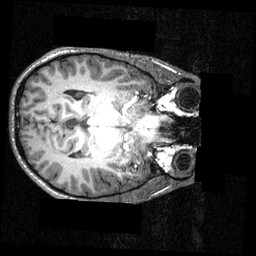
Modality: T1w
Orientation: axial
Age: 23
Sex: male
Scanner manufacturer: siemens
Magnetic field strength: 3.951 T
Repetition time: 1.5 s
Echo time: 0.00335 s